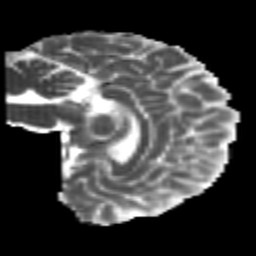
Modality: MD
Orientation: sagittal
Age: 24
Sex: female
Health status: healthy
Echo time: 0.074 s